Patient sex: F
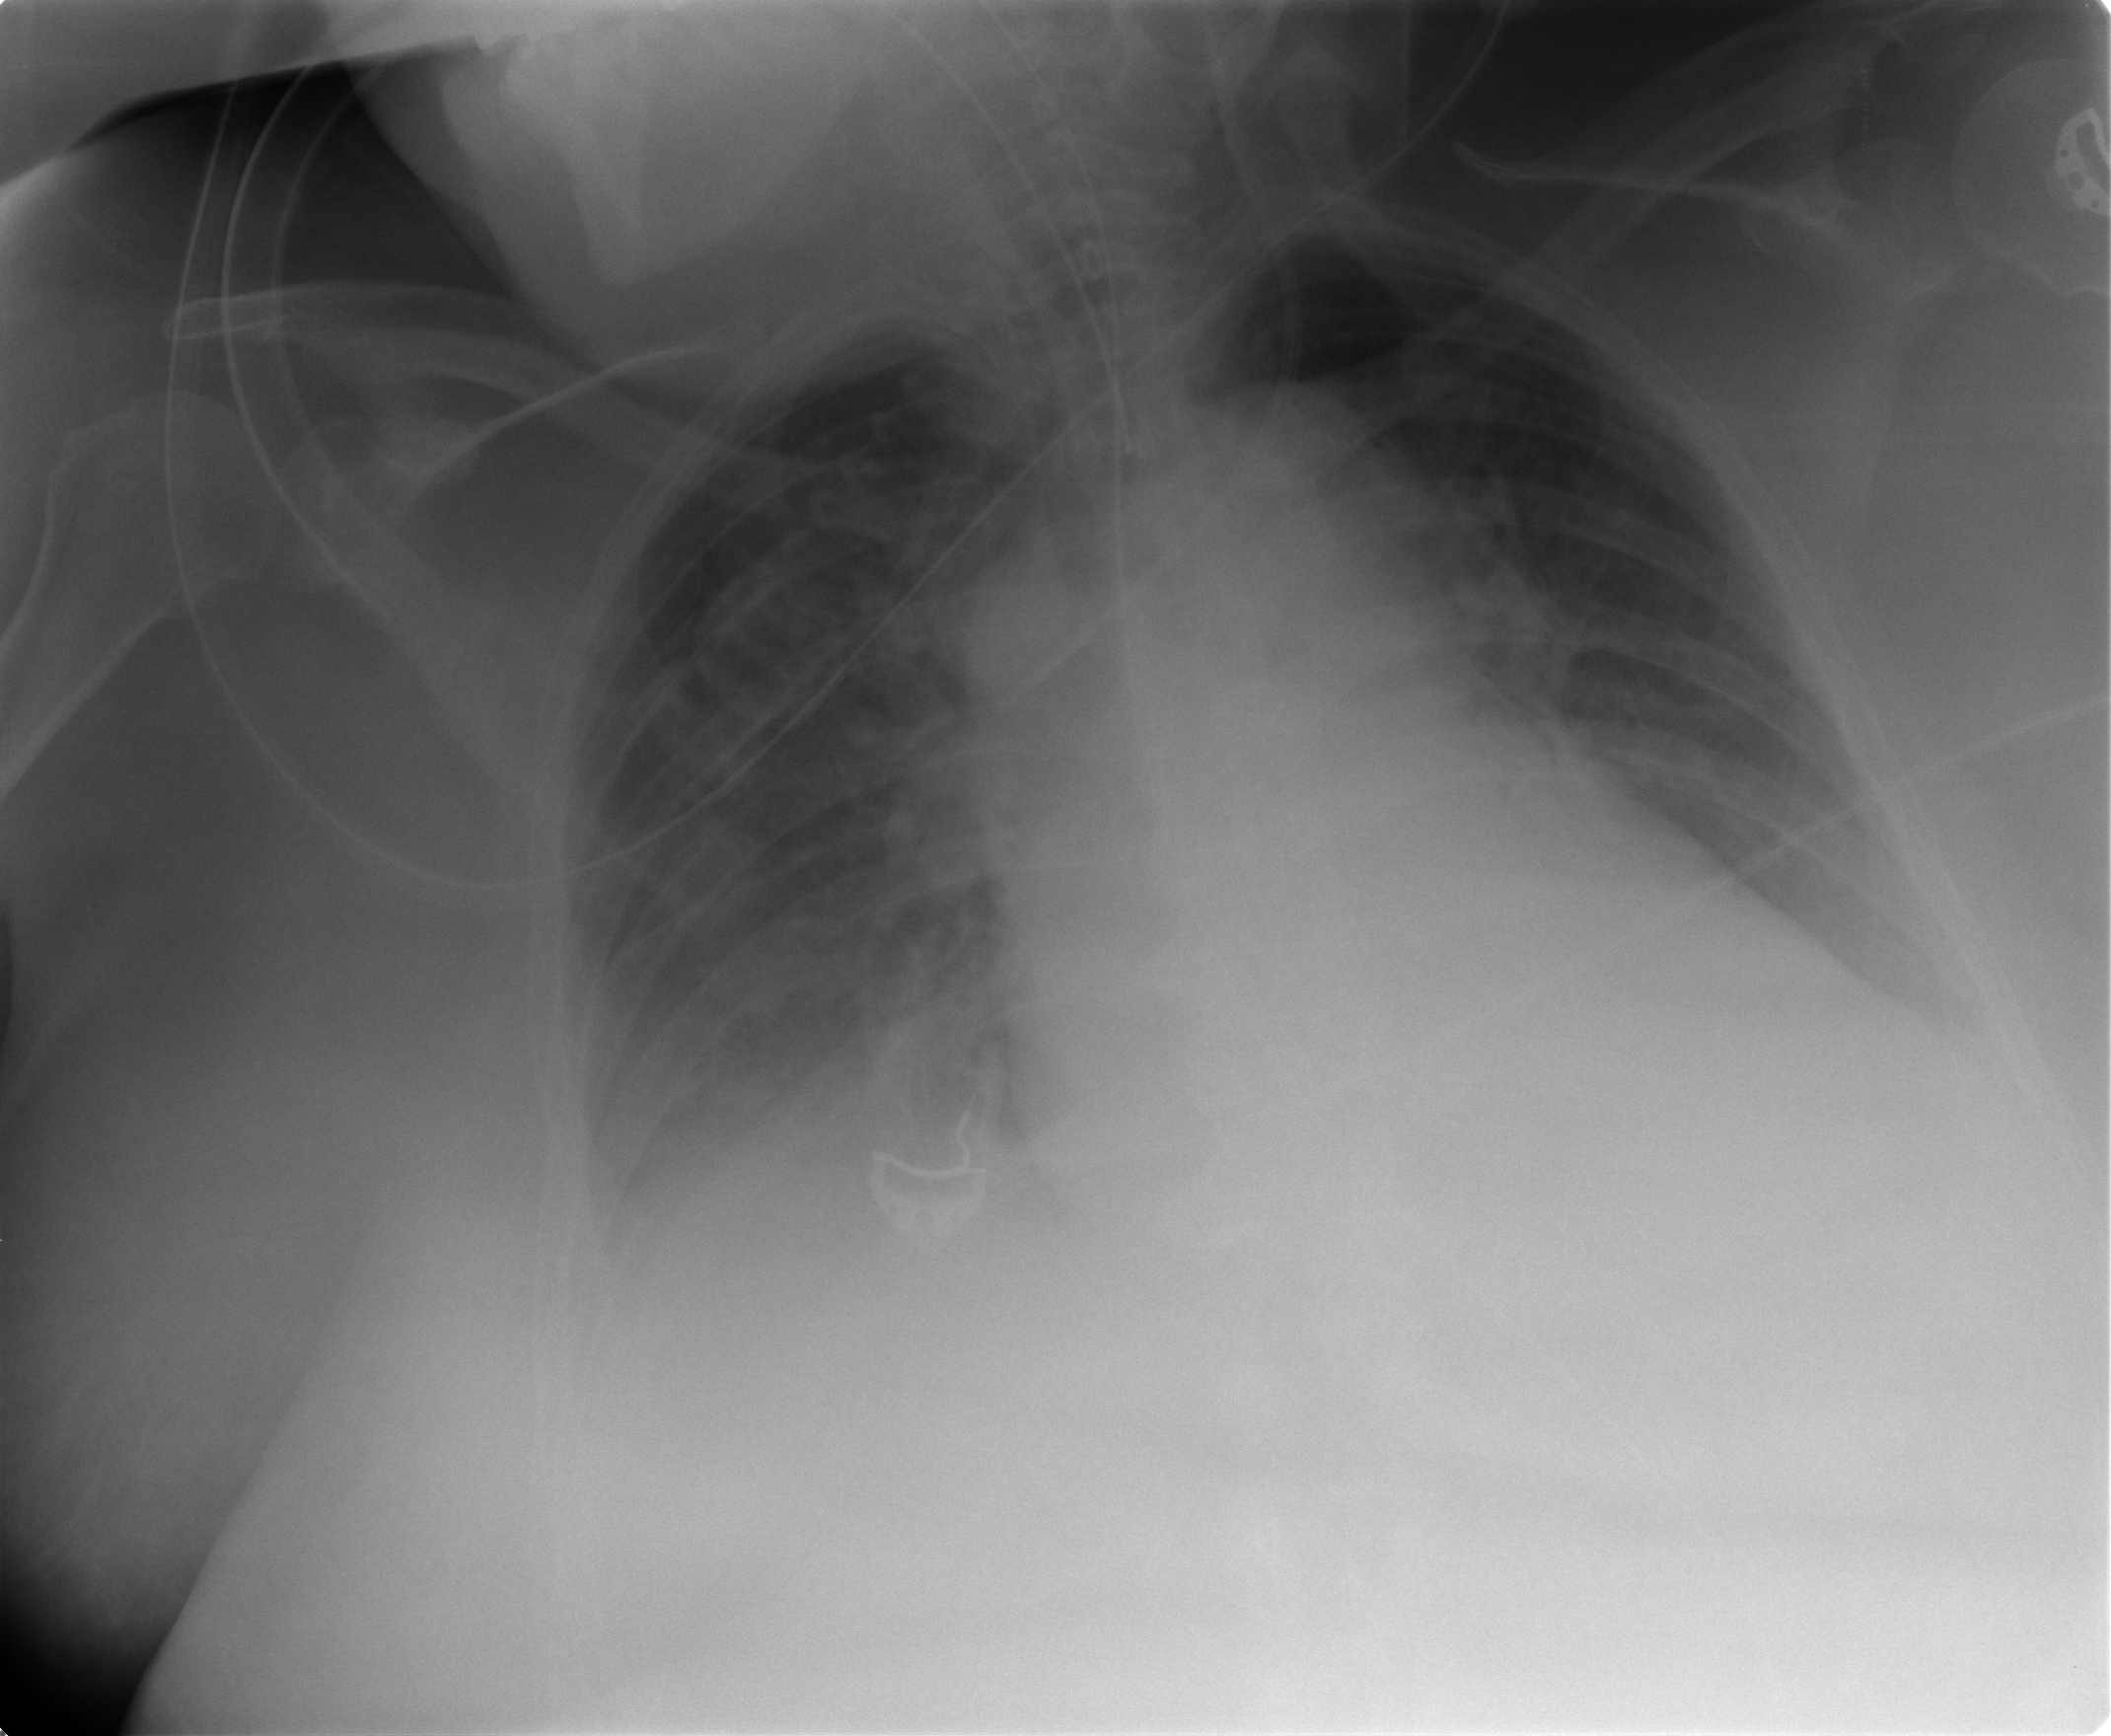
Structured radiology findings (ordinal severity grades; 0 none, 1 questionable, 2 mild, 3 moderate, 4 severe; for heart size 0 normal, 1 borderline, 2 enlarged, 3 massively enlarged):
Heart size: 2
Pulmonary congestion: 3
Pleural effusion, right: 2
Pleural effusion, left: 1
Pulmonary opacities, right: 0
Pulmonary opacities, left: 0
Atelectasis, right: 3
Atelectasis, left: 2